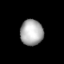
Tissue: lung
Cell type: Endothelial cells
Senescence score: 0.707
Nuclear area (px): 578
Mean DAPI intensity: 171.405